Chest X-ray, PA view. Patient: 24 years old, sex M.
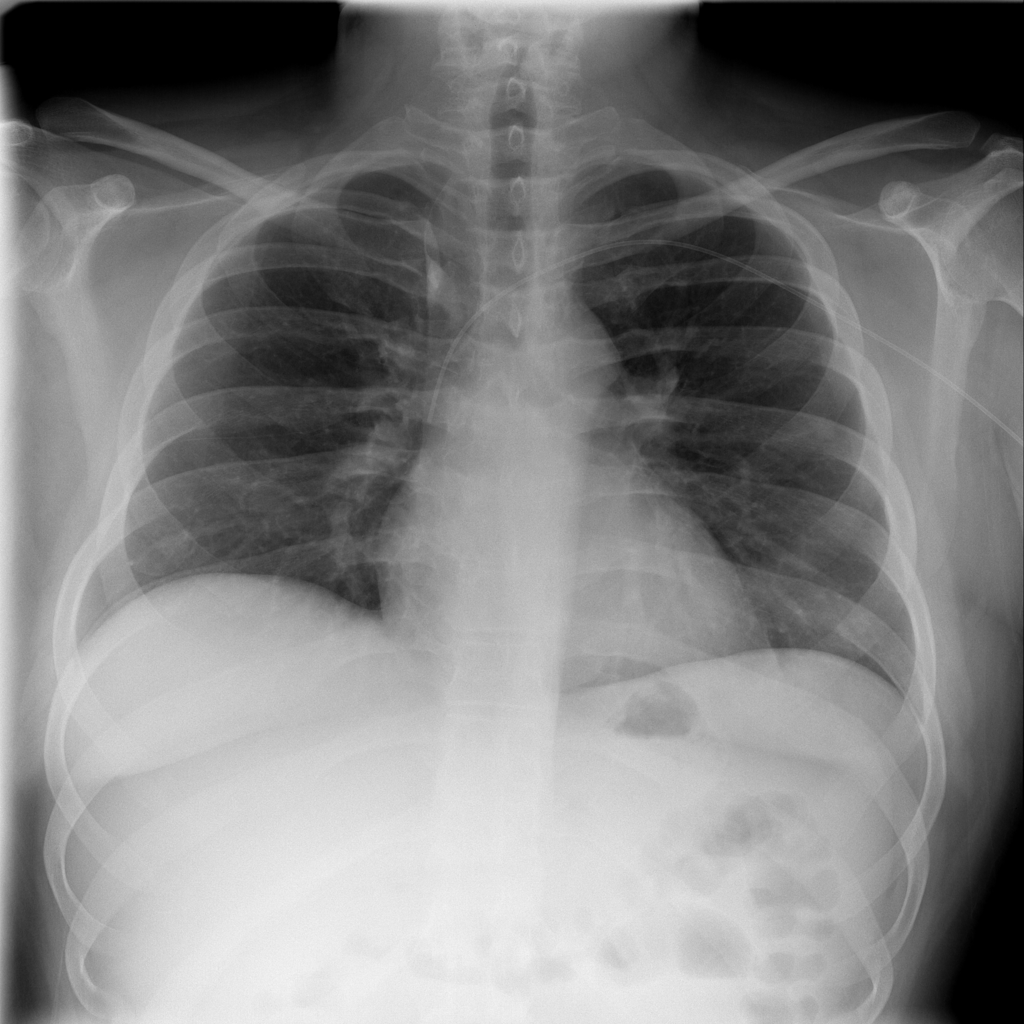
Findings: No Finding